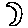
Label: moon